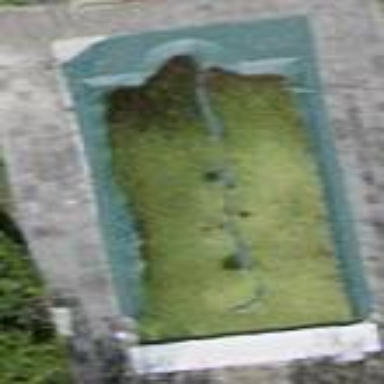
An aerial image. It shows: Swimming pool located in leisure land.